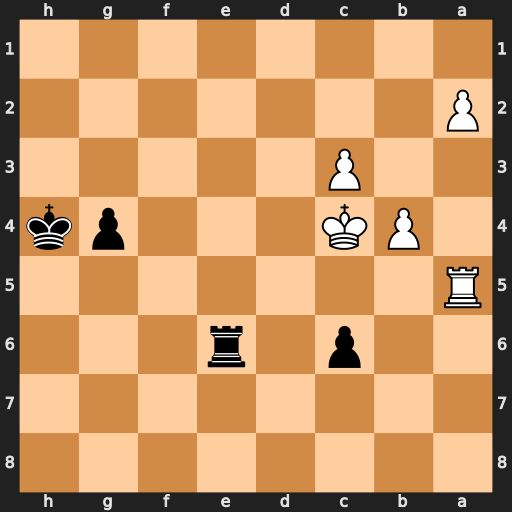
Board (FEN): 8/8/2p1r3/R7/1PK3pk/2P5/P7/8
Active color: b
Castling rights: -
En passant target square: -
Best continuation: g3 Ra8 g2 Rg8 Re4+ Kd3 Rg4 Rxg4+ Kxg4